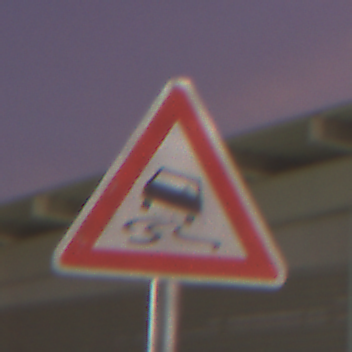
Verkehrszeichen: SchleuderOderRutschgefahr
Umgebung: Outdoor, Urban
Tageszeit: SunriseSunset
Wetter: PartlyCloudy
Licht: Artificial
Jahreszeit: NotSpecified
Kontrast: HighContrast